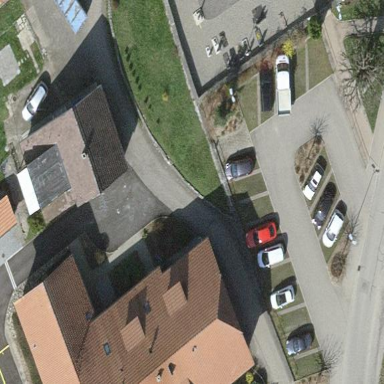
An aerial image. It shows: Parking area.